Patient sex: M
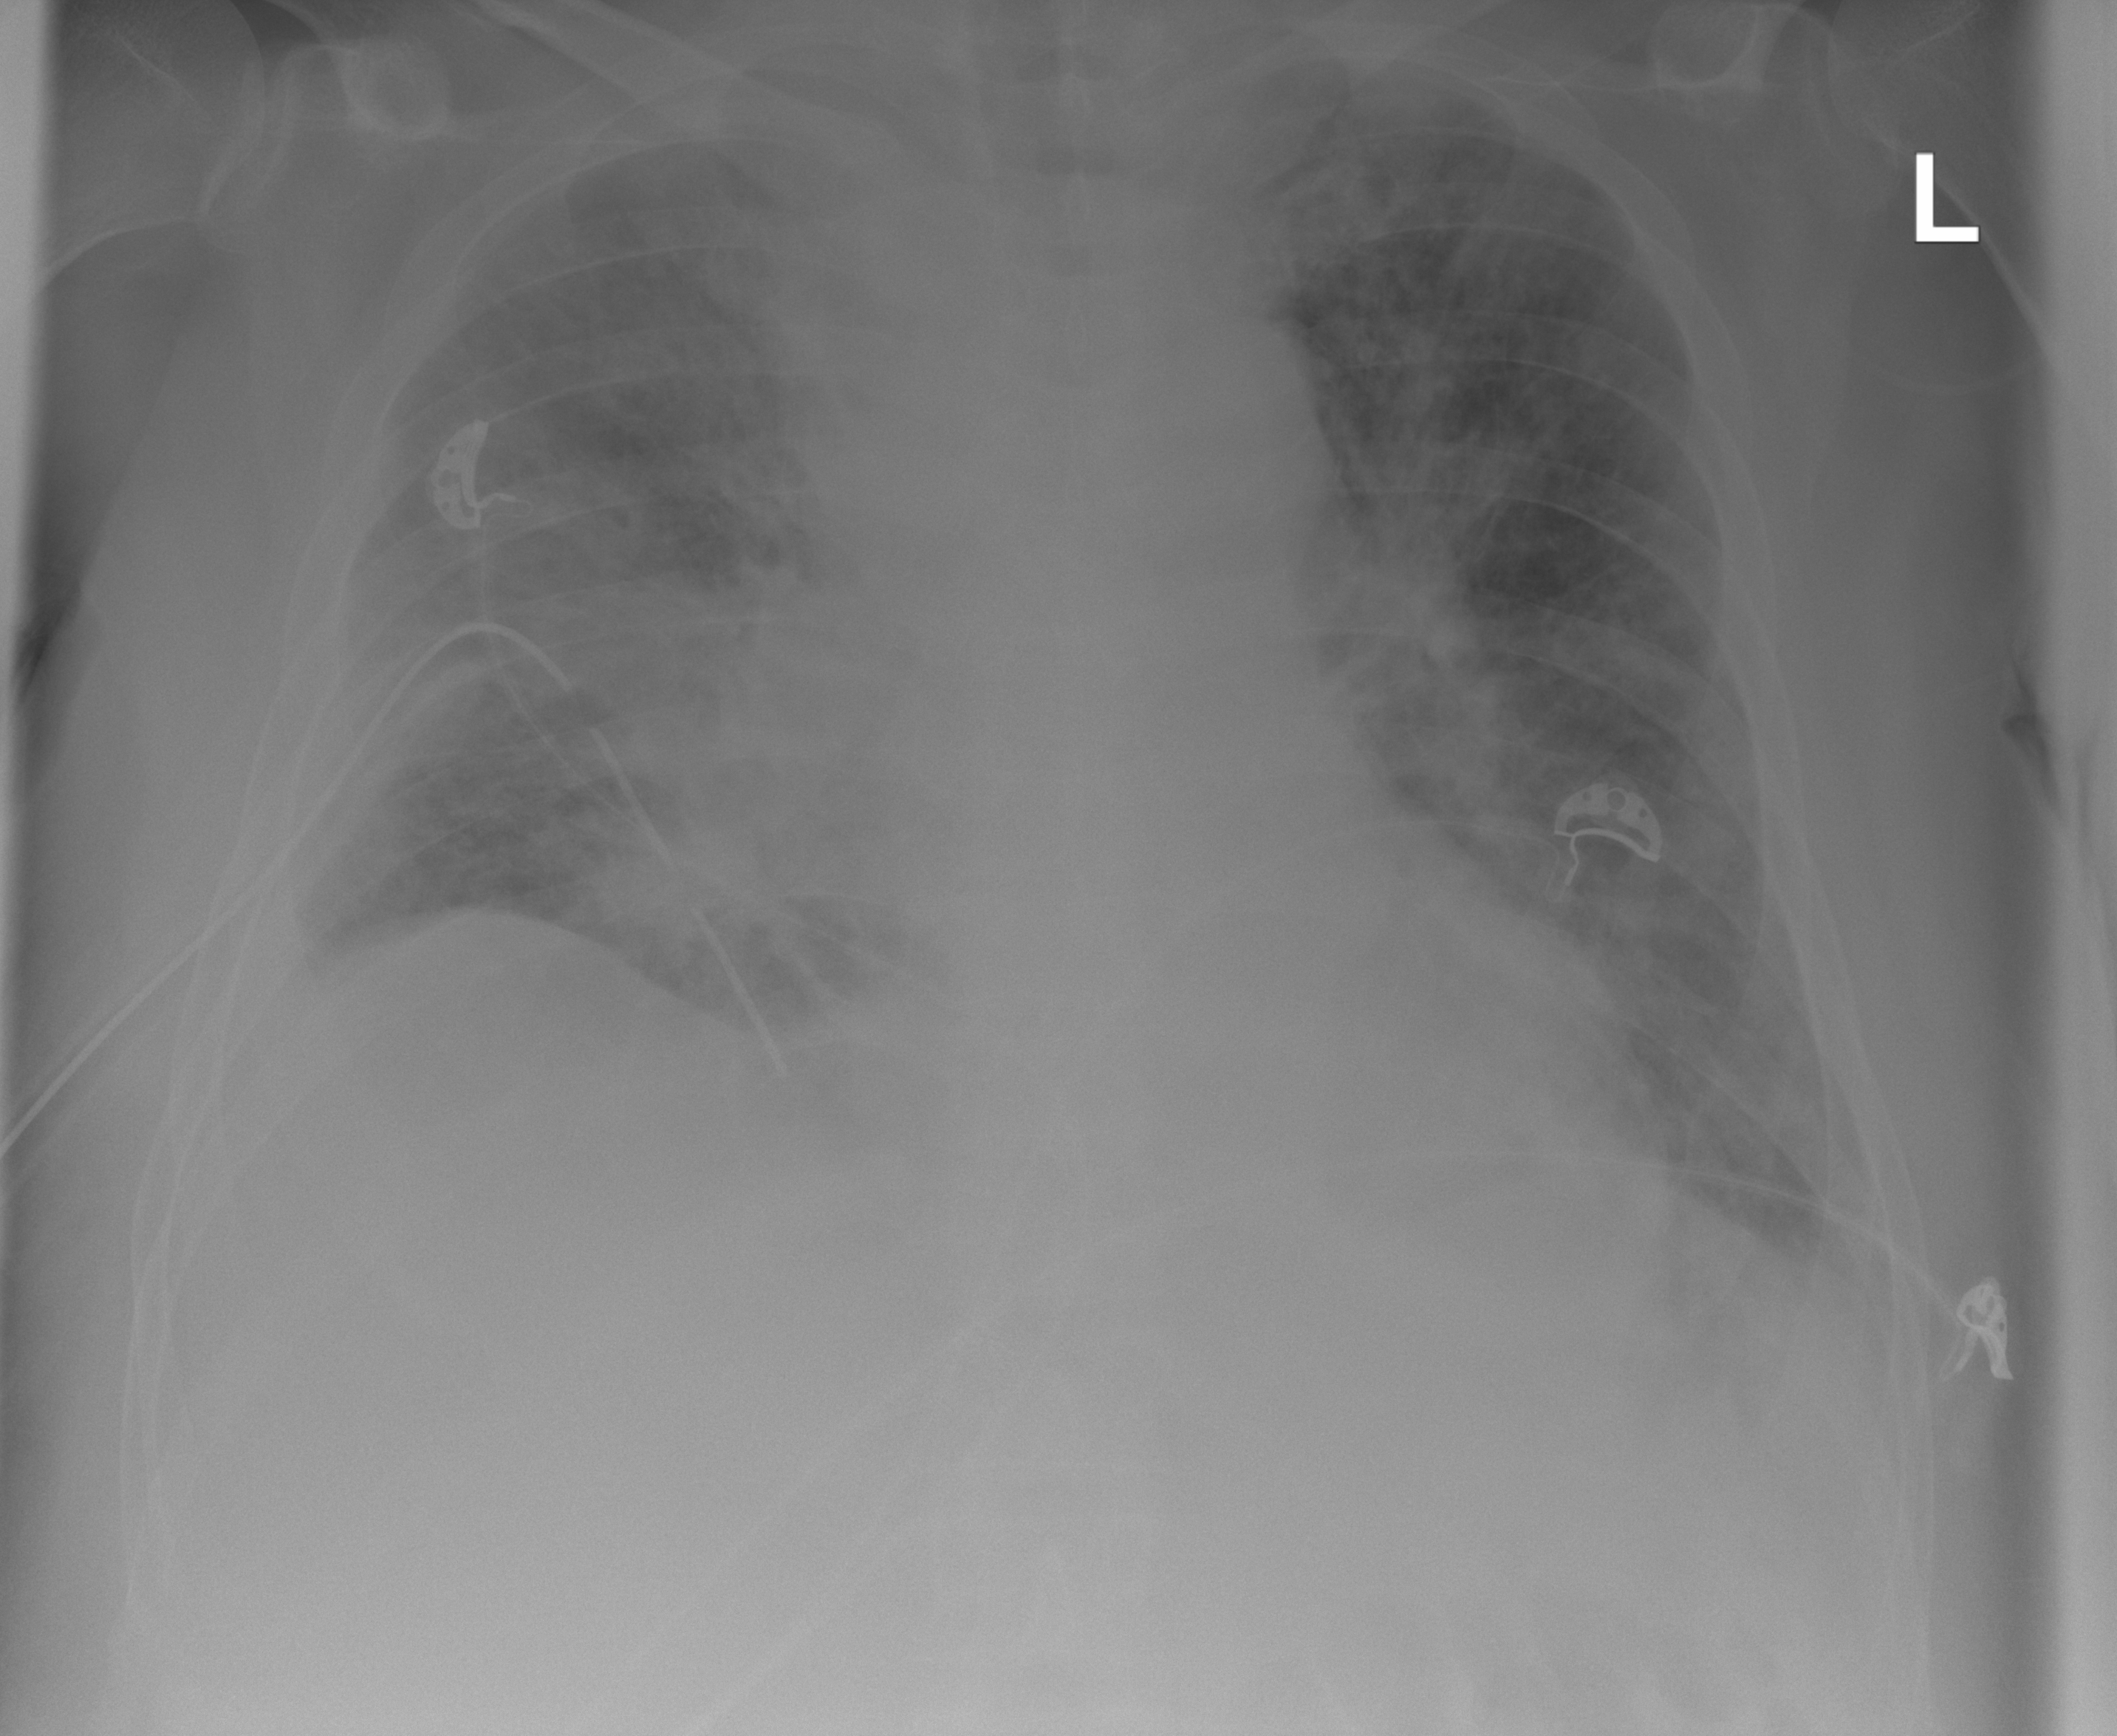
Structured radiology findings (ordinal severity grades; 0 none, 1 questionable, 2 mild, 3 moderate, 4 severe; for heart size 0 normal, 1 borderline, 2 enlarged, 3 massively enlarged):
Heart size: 0
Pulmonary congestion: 1
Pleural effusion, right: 2
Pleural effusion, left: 2
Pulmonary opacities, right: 2
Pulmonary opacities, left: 2
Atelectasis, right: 2
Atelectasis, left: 2